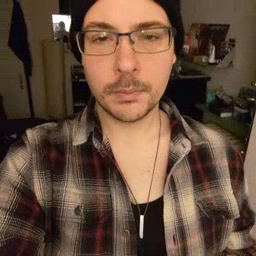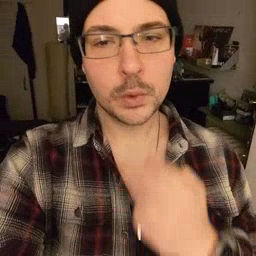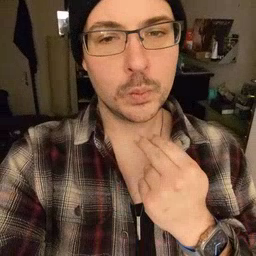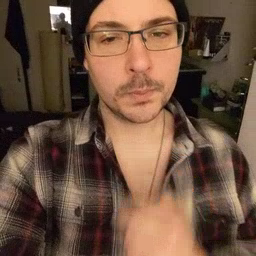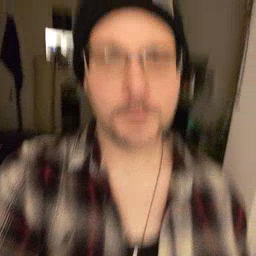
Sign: cute